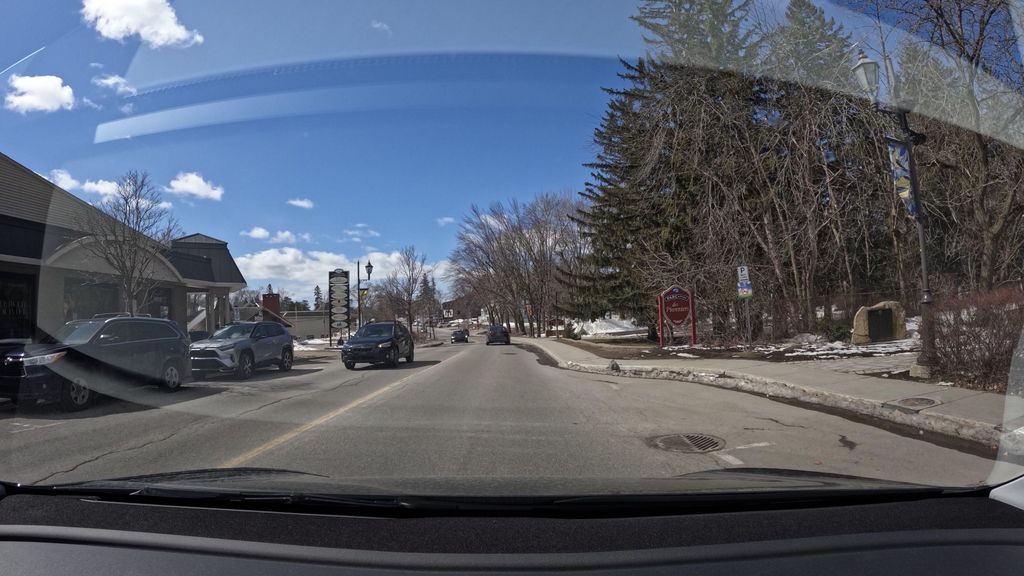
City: montreal